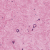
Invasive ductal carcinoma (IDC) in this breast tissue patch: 0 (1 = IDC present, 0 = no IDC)